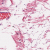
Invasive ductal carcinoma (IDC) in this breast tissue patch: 0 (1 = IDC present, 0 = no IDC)